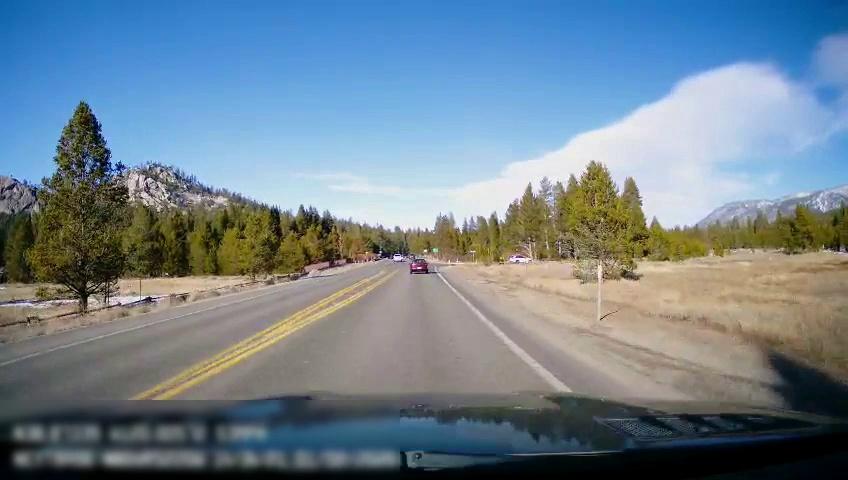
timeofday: Day
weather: Sunny
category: Drivable Space
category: Vehicles | Car
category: Vehicles | SUV
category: Lanes | Current Lane
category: Lanes | Current Lane
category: Lanes | Opposite Lane
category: Lanes | Opposite Lane